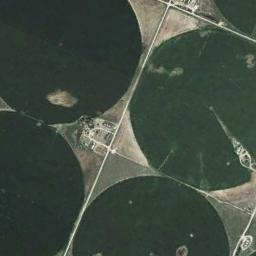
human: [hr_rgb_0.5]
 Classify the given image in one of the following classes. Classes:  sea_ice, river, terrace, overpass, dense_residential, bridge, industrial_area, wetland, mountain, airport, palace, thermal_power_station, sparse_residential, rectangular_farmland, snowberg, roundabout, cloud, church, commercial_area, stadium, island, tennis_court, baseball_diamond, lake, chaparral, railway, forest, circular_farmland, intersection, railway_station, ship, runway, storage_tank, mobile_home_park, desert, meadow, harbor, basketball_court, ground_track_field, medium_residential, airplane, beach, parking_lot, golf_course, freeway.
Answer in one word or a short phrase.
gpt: circular_farmland